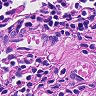
Metastatic tissue present: no